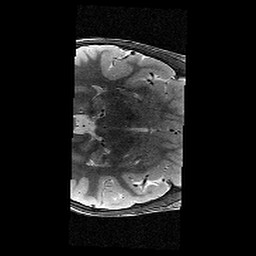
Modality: T2w
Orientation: axial
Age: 11
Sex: male
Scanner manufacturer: siemens
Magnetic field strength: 3 T
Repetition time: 9.23 s
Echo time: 0.067 s